Field crop: maize
Growth stage: 2
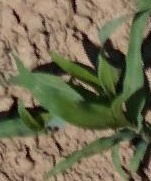
Species: maize